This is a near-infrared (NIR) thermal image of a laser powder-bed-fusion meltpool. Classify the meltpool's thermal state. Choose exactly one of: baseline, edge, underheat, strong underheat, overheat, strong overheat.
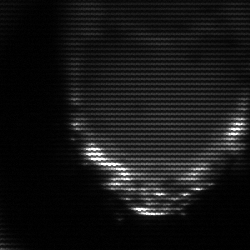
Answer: edge